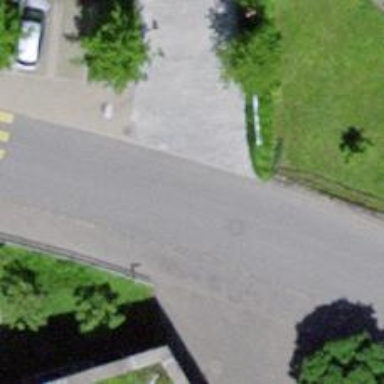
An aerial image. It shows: Public transport stop position.